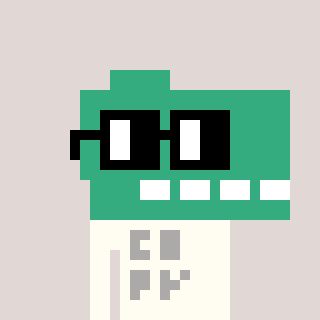
a pixel art character with square black glasses, a dino-shaped head and a grayscale-colored body on a warm background